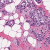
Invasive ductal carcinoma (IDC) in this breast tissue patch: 1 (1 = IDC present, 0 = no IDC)